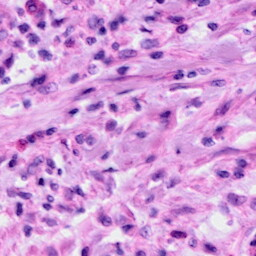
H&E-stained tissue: Cervix